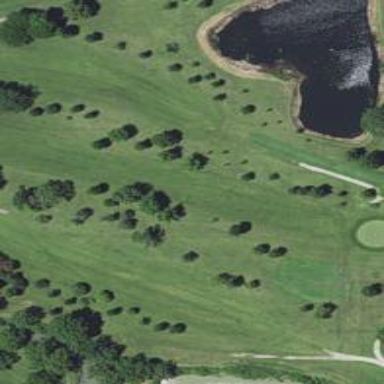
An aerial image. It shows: Scenic golf fairway.